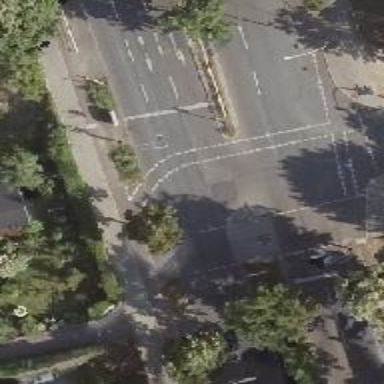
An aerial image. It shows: Footway crossing with traffic signals and central island.